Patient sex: M
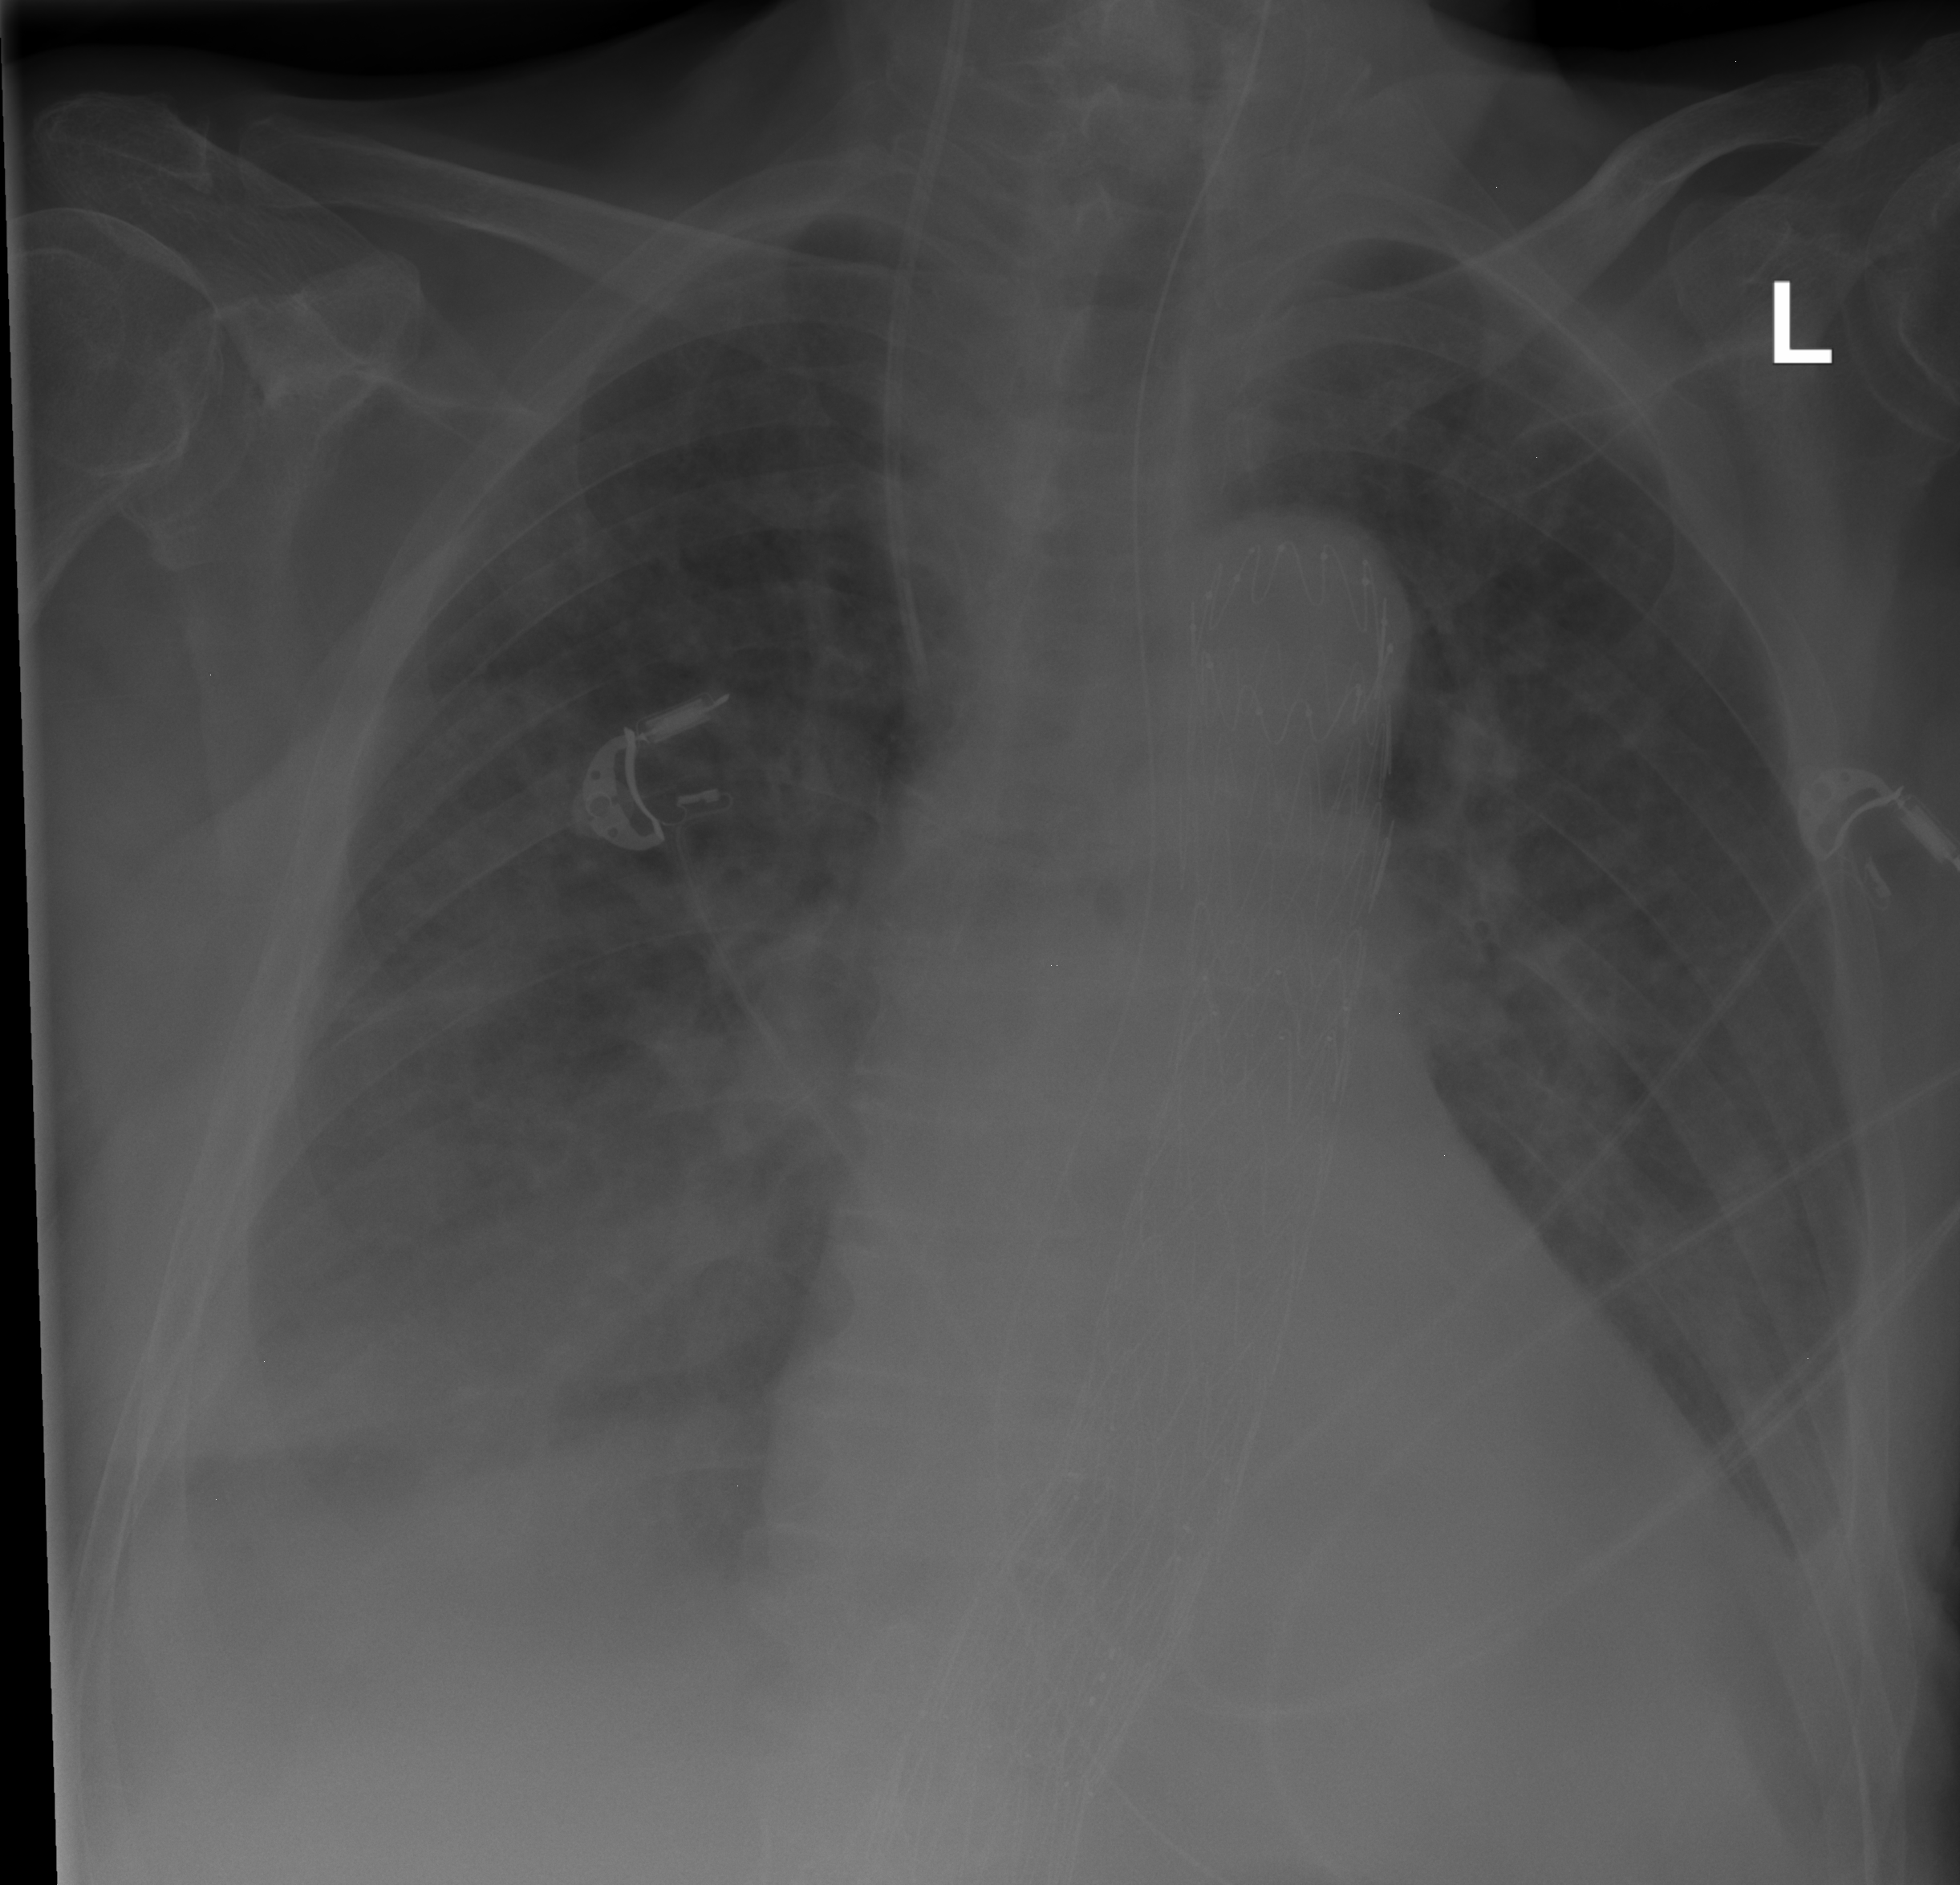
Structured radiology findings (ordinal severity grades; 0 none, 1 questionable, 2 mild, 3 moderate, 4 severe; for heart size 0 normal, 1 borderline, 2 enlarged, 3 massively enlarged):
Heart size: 2
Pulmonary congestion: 2
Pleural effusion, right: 3
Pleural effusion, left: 2
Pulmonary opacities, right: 2
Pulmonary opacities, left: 2
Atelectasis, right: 2
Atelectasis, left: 2